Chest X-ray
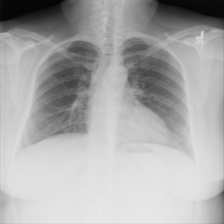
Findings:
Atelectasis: negative
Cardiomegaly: negative
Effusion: negative
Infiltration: negative
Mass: negative
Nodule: negative
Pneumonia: negative
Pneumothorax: negative
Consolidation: negative
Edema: negative
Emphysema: negative
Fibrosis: negative
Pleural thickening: negative
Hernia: negative